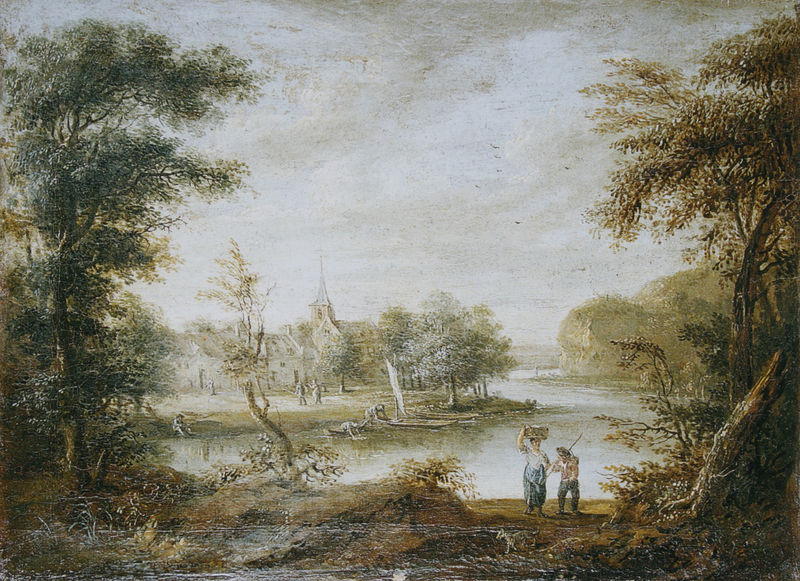
Titel: Flusslandschaft mit Ortschaft
Künstler: Franz Schütz
Standort: Mainz
Institution: Landesmuseum
Schlagwörter: baum, blau, blätter, gemälde, himmel, kopf, mann, wasser, weiß, wolken, bäume, fluss, grün, kirchturm, landschaft, menschen, see, sitzen, stadt, ufer, braun, fenster, frau, grau, schwarz, gras, haus, hund, tier, wiese, leute, malerei, rock, tragen, bild, öl, baumstamm, häuser, natur, vögel, kirche, paar, personen, person, wald, boot, boote, kahn, kamin, schornstein, stock, turm, schiff, schiffe, segel, segelboot, düster, biegung, ort, stab, fischer, segelschiff, ernte, last, dorf, dächer, nebel, figuren, kähne, ölgemälde, querformat, steg, stämme, korb, stimmung, segelboote, waschen, fischerboote, angel, siedlung, caspar david friedrich, romantic, angler, flussbiegung, heimweg, wäscherinnen, wäscherin, waschfrau, kopflast, schütz, krb, acryl öl, river, people, trees, calm peaceful domestic, church sky boats